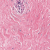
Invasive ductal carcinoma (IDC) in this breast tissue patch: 0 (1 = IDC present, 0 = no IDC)